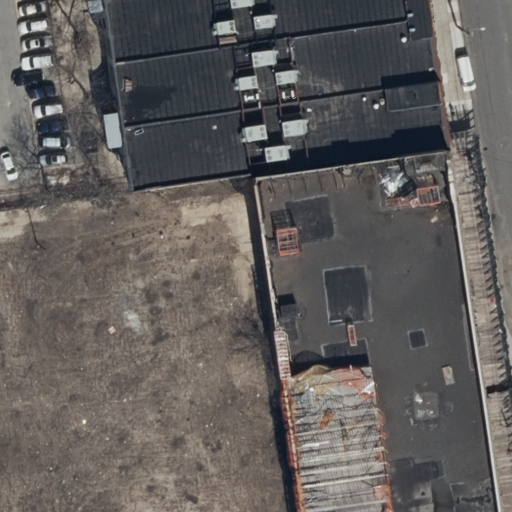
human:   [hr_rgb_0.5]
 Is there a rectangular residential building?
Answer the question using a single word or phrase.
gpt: yes

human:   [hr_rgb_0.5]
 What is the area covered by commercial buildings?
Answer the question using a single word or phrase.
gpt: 0m2

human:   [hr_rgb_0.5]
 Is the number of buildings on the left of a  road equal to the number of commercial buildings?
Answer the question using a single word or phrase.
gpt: no

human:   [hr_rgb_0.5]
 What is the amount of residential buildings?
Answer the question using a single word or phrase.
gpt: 2

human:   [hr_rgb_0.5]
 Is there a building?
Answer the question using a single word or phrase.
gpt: yes

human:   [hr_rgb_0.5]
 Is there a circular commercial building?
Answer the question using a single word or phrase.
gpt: no

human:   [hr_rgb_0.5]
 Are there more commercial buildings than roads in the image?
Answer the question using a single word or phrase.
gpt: no

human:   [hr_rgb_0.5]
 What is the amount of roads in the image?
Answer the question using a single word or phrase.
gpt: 2

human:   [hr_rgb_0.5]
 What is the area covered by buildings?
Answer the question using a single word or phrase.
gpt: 2490m2

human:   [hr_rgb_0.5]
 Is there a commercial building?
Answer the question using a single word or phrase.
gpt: no

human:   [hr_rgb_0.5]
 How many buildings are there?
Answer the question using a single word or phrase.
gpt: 3

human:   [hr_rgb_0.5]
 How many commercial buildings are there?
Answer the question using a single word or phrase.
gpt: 0

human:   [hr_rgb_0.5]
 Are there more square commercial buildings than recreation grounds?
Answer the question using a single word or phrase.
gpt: no

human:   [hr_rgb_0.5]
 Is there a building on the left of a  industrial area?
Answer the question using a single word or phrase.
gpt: no

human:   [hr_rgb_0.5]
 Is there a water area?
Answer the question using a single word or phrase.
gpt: no

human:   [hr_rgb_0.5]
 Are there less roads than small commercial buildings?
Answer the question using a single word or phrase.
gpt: no

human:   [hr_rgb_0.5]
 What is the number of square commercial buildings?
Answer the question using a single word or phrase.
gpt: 0

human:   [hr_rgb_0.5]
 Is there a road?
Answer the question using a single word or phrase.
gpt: yes

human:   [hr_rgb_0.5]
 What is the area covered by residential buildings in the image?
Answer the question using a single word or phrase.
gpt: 1104m2

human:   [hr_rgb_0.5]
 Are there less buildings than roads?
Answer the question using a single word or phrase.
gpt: no

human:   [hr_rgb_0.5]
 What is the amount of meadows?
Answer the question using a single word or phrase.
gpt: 0

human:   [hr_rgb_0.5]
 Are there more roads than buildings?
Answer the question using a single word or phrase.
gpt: no

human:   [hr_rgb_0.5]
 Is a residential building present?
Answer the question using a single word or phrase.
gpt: yes

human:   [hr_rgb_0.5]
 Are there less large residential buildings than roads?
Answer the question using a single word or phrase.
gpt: yes

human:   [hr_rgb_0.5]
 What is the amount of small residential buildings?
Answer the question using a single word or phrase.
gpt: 1

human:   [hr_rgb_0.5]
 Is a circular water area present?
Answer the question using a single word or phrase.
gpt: no

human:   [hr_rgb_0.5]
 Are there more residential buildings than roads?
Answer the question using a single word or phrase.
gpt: no

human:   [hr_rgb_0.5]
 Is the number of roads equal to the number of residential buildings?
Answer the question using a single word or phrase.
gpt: yes

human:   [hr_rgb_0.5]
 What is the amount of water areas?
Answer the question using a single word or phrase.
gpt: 0

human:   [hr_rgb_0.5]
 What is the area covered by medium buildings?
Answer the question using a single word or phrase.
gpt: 0m2

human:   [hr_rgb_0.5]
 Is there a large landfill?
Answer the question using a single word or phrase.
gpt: no

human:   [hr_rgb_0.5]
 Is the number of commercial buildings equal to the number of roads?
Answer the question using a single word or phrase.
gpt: no

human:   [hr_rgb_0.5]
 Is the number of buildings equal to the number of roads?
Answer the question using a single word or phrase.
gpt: no

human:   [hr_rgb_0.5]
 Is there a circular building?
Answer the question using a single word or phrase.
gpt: no

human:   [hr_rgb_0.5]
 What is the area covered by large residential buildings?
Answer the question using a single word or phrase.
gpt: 1097m2

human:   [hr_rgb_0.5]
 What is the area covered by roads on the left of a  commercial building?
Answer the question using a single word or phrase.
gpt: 0m2

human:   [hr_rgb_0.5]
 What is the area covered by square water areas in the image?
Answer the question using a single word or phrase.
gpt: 0m2

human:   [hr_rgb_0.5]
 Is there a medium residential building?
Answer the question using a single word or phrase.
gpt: no

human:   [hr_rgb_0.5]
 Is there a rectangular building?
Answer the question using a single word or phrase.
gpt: yes

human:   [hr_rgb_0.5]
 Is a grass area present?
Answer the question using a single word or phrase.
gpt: no

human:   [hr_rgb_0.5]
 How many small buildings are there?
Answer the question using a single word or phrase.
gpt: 1

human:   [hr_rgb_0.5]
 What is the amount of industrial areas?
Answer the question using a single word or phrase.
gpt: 0

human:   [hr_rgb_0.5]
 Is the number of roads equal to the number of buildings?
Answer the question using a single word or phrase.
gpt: no

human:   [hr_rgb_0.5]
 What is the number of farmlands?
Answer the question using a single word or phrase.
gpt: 0

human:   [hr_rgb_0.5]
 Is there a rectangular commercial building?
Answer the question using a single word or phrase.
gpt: no

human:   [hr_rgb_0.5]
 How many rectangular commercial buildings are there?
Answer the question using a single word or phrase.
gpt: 0

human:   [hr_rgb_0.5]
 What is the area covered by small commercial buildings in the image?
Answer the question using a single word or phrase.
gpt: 0m2

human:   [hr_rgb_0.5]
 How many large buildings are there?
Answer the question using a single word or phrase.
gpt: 2

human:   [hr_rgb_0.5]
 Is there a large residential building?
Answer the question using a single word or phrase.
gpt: yes

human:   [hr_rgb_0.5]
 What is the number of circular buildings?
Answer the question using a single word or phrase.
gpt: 0

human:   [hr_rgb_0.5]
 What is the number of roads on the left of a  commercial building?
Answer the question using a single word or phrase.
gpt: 0

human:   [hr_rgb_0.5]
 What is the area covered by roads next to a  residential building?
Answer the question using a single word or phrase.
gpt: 0m2

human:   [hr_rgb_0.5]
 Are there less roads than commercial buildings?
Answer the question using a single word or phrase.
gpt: no

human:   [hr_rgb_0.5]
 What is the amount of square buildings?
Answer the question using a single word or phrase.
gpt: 0

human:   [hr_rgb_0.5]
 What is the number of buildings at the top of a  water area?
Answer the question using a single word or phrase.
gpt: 0

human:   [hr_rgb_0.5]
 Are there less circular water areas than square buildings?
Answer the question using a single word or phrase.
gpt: no

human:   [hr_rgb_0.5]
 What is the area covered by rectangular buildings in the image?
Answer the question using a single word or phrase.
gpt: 1104m2

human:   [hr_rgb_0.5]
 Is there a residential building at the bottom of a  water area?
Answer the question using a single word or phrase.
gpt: no

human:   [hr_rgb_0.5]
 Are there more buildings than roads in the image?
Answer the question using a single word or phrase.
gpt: yes

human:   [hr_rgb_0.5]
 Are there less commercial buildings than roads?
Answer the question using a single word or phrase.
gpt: yes

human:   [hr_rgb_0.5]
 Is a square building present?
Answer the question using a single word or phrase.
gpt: no

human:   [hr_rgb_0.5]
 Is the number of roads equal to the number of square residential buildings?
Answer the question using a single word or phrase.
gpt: no

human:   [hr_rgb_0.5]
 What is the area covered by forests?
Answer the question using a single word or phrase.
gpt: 0m2

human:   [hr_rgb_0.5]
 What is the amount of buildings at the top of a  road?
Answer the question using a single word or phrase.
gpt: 1